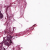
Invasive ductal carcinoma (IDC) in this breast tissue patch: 0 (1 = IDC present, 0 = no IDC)